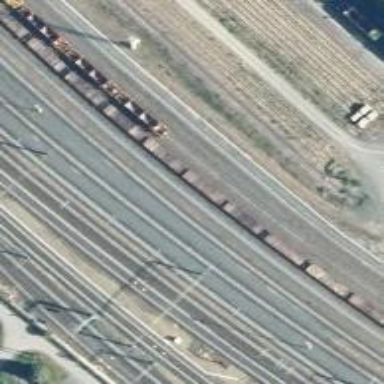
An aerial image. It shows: Railway siding with rails.